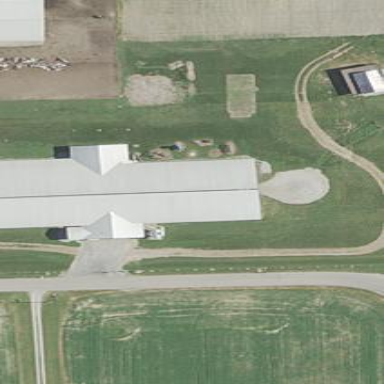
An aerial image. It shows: Cowshed building.